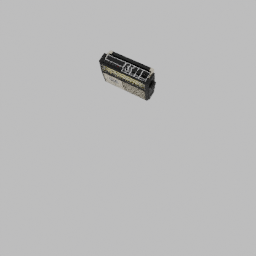
Label: electronics